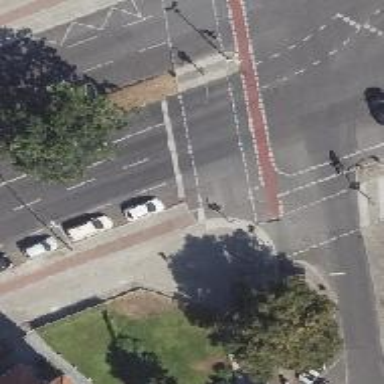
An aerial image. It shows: Road crossing with traffic signals.